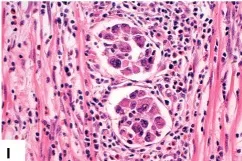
Histologic features of the SMARCA4-deficient undifferentiated carcinoma. Multiple lymphovascular permeation was present [(I), X400.
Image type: pathology (h&e)